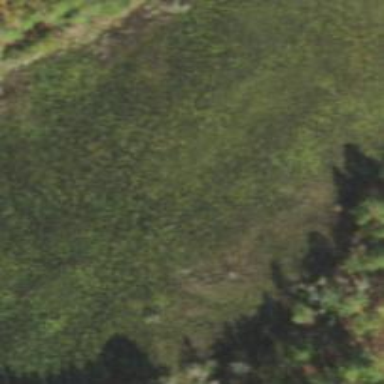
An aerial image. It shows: Marshy wetland area.